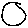
Label: circle